Chest X-ray. View position: PA
Patient age: 16
Patient sex: M
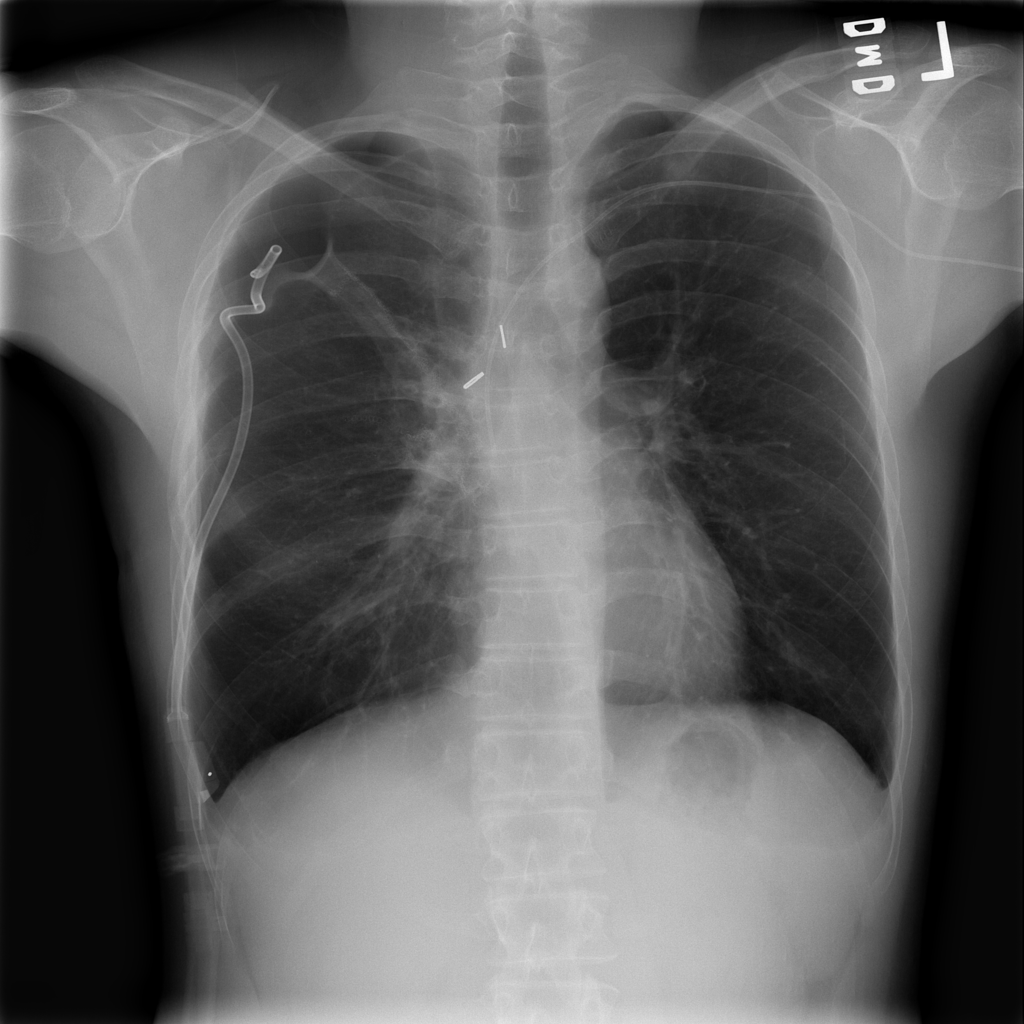
Finding: Pneumothorax